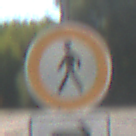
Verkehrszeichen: VerbotFussgaenger
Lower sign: RichtungsangabeDurchPfeile5
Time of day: Midday
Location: Outdoor (Nature)
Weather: Clear
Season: Summer
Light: Natural